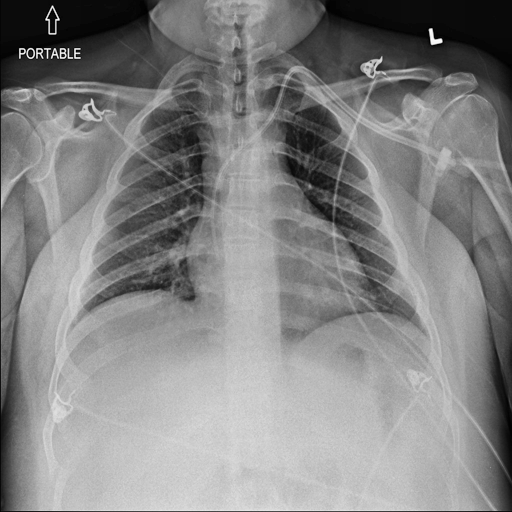
Finding: NORMAL